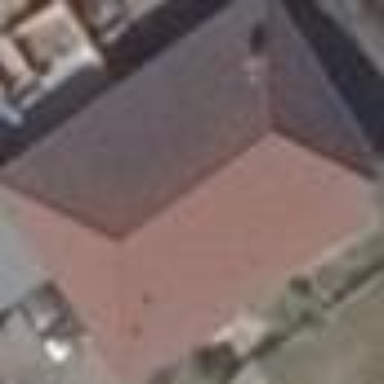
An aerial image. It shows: Detached building with hipped roof.